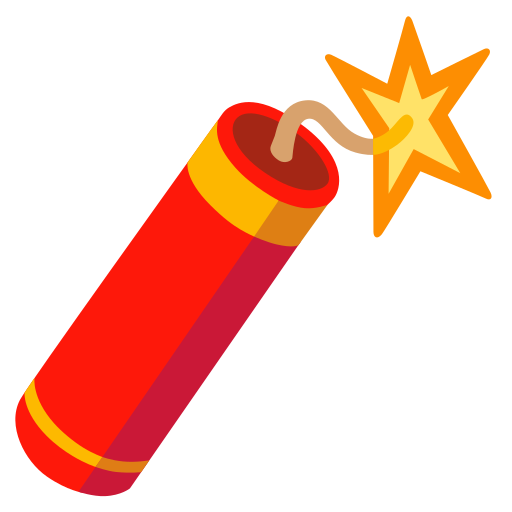
Emoji: 🧨